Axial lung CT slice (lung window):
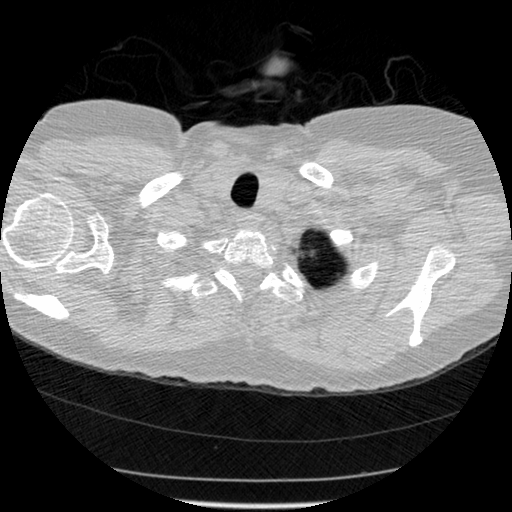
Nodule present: no